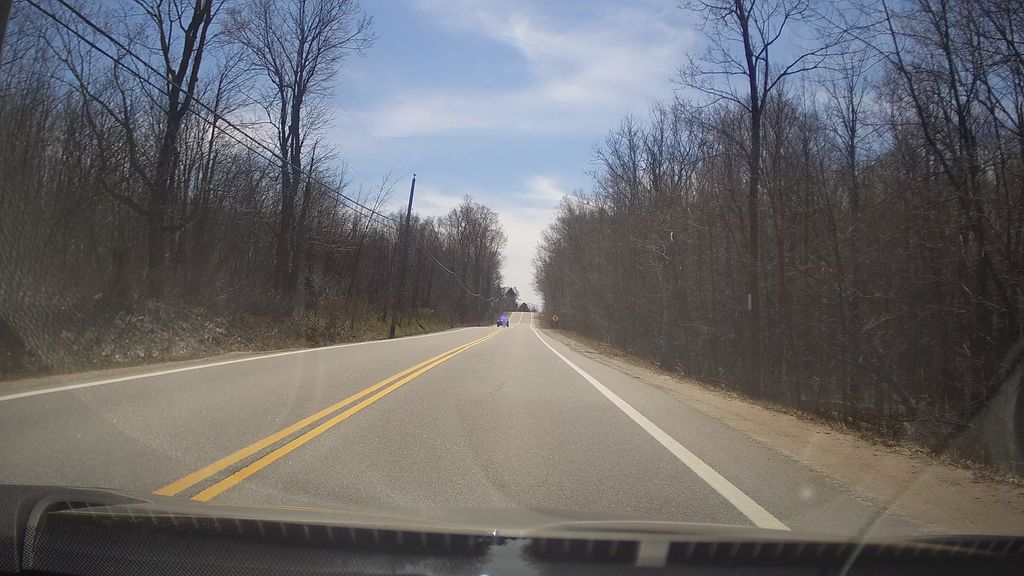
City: ottawa-gatineau